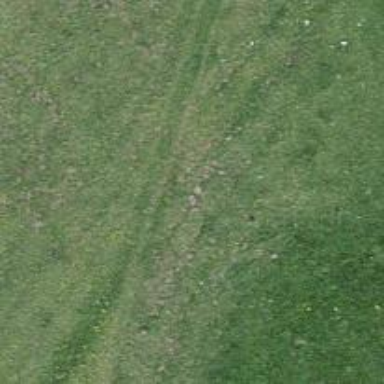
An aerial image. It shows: Grassy path.